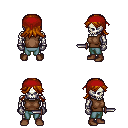
a pixel art fantasy rpg character, male body template, skeleton, brown sleeveless shirt, teal pants, brunette loose hair, red bandana, metal gloves, brown shoes, dagger, four views (front, back, left, right), 2x2 character sprite sheet, small pixel art, hard edges, no anti-aliasing